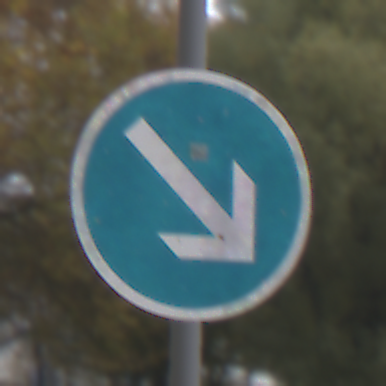
Verkehrszeichen: VorgeschriebeneVorbeifahrtRechts
Umgebung: Outdoor, Nature
Tageszeit: MorningAfternoon
Wetter: Overcast
Licht: Natural
Jahreszeit: Autumn
Kontrast: LowContrast